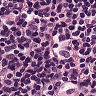
Metastatic tissue present: yes